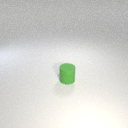
small green rubber cylinder